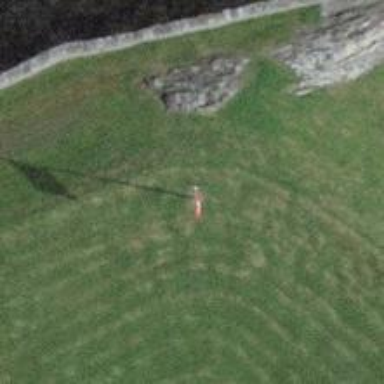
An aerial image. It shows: Flagpole which is man-made.